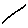
Label: line